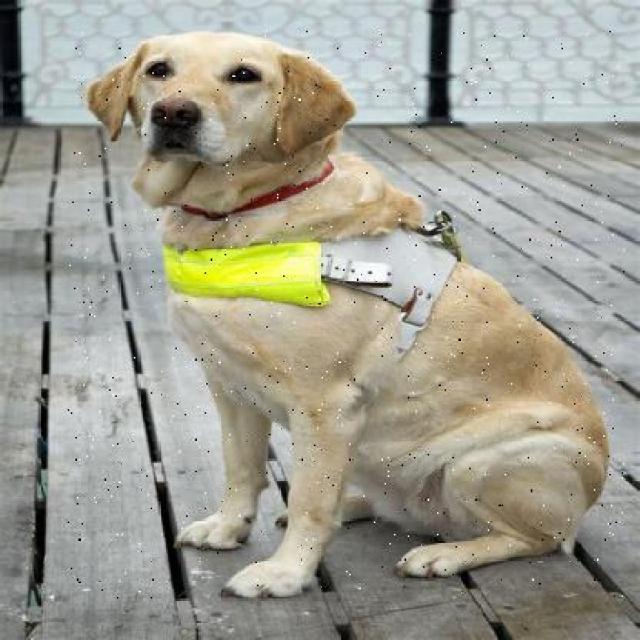
Healthy canine skin — no visible lesions, inflammation, or abnormalities. The skin and coat appear normal.